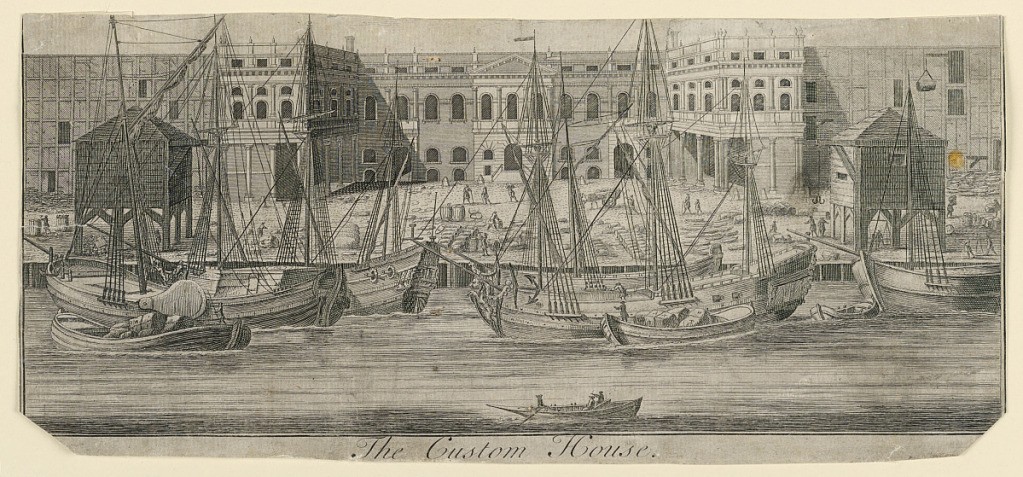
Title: The Custom House, London
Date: ca. 1740–1760
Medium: Engraving on paper
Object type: Print
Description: The view is taken from the Thames River looking at the principle façade of the Custom House. Various Shallops and other ships in the foreground. Inscribed below: The Custom House.